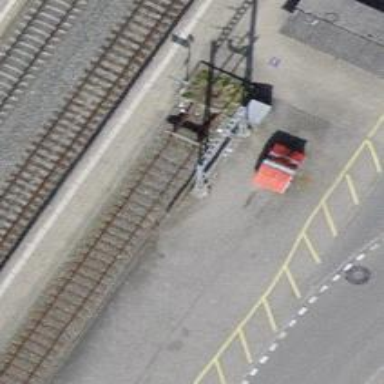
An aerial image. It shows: Railway buffer stop.